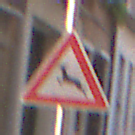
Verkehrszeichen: WildwechselRechts
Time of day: Midday
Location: Outdoor (Urban)
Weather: Clear
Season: NotSpecified
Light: Natural